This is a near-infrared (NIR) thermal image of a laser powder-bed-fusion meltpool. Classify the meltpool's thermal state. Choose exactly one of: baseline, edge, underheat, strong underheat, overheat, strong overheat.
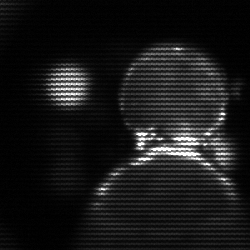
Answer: edge